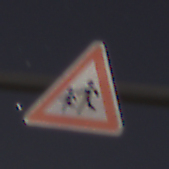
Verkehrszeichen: KinderRechts
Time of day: Night
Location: Outdoor (Nature)
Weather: Clear
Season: NotSpecified
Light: Natural